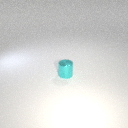
small cyan metal cylinder